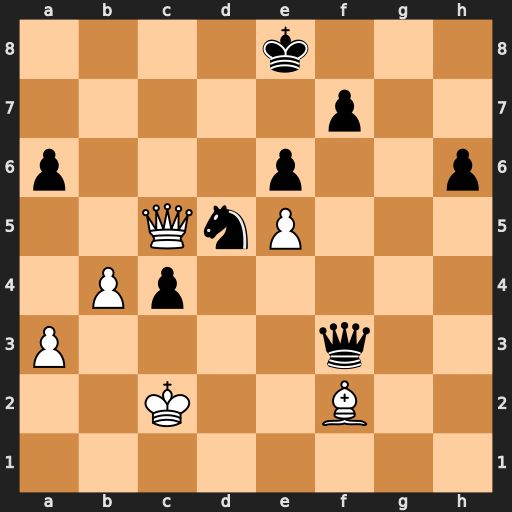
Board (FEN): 4k3/5p2/p3p2p/2QnP3/1Pp5/P4q2/2K2B2/8
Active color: w
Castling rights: -
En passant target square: -
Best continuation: Qc8+ Ke7 Bc5#